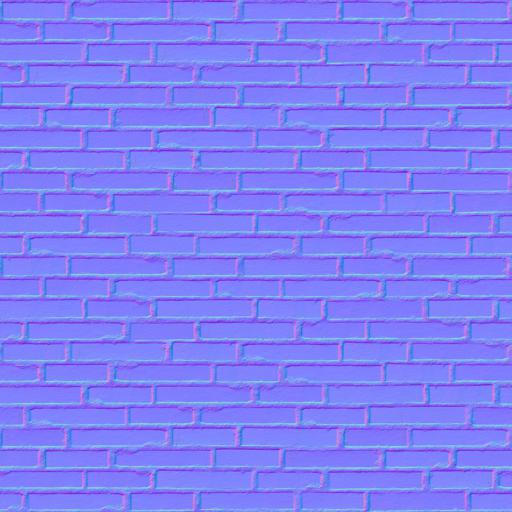
bricks brown dark red